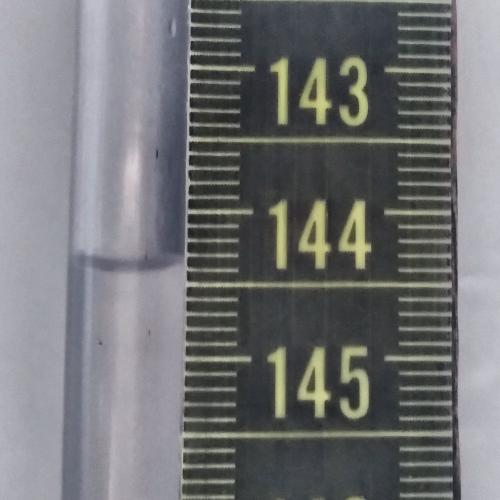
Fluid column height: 144.4 cm